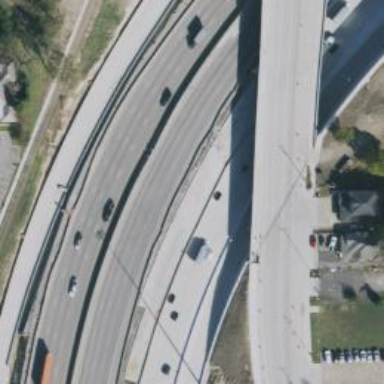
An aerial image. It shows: Bridge.